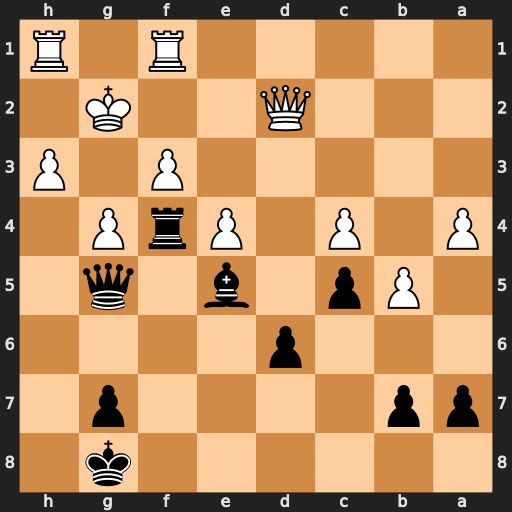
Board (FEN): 6k1/pp4p1/3p4/1Pp1b1q1/P1P1PrP1/5P1P/3Q2K1/5R1R
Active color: b
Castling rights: -
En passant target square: -
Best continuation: Rxg4+ hxg4 Qxd2+